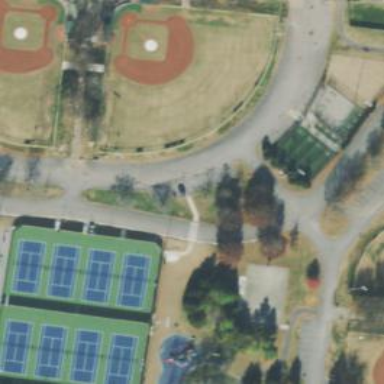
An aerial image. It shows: Tennis court on pitch designated for leisure land.